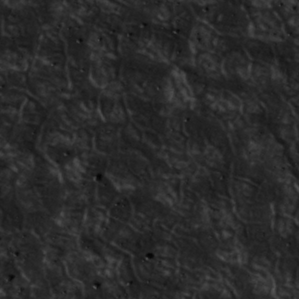
Label: non_frost